Question: I am working on a tree view. Please check this <URL>.
If you inspect the element with the name child 2, you will see something link this:

I should be able to search for 'tag a with href set as #child2' and once I find that, I should find its parent (li tag) and then access 'data-nodeis' property and return its value.
So far I am able to do this: $('a[href="#child2"]'); but not sure what do do next.
Please help
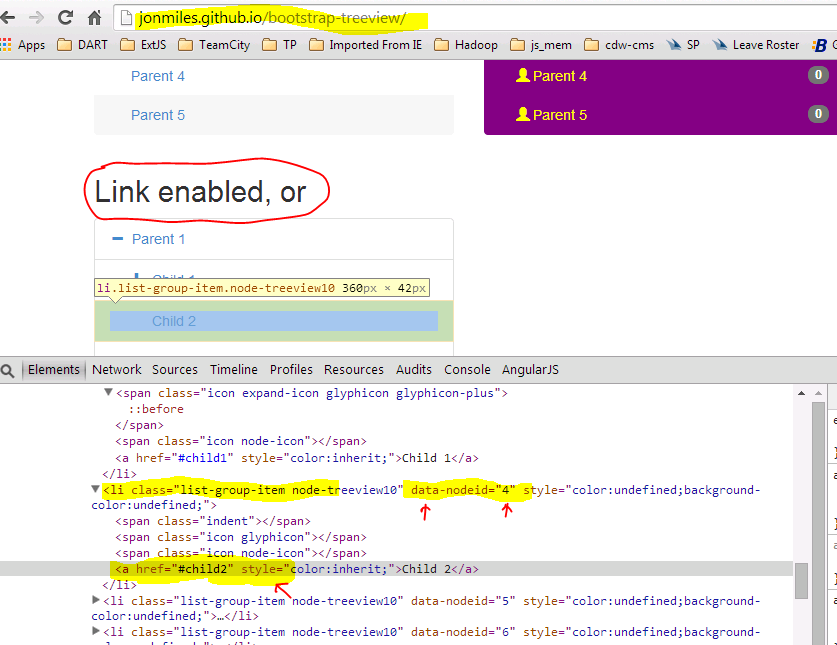
Answer: You can use <URL> to traverse until you find the element you need:
'''
var nodeValue = $('a[href="#child2"]').parents("li").attr("data-nodeid");
'''
- <URL>
See my <URL>'
OR the snippet below:
'''
var nodeValue = $('a[href="#child1"]').parents("li").attr("data-nodeid");
document.getElementById('result').innerHTML = nodeValue;
'''
'''
<script src="https://ajax.googleapis.com/ajax/libs/jquery/2.1.1/jquery.min.js"></script>
<ul>
<li data-nodeid="1">
<div><a href="#child1">child1</a></div>
</li>
<li data-nodeid="2">
<div><a href="#child2">child2</a></div>
</li>
</ul>
<div id="result"></div>
'''